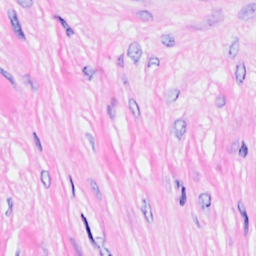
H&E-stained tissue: Breast